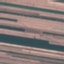
Land use / land cover: AnnualCrop